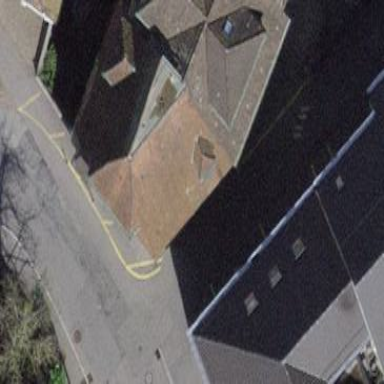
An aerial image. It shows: Building with tiled roof.